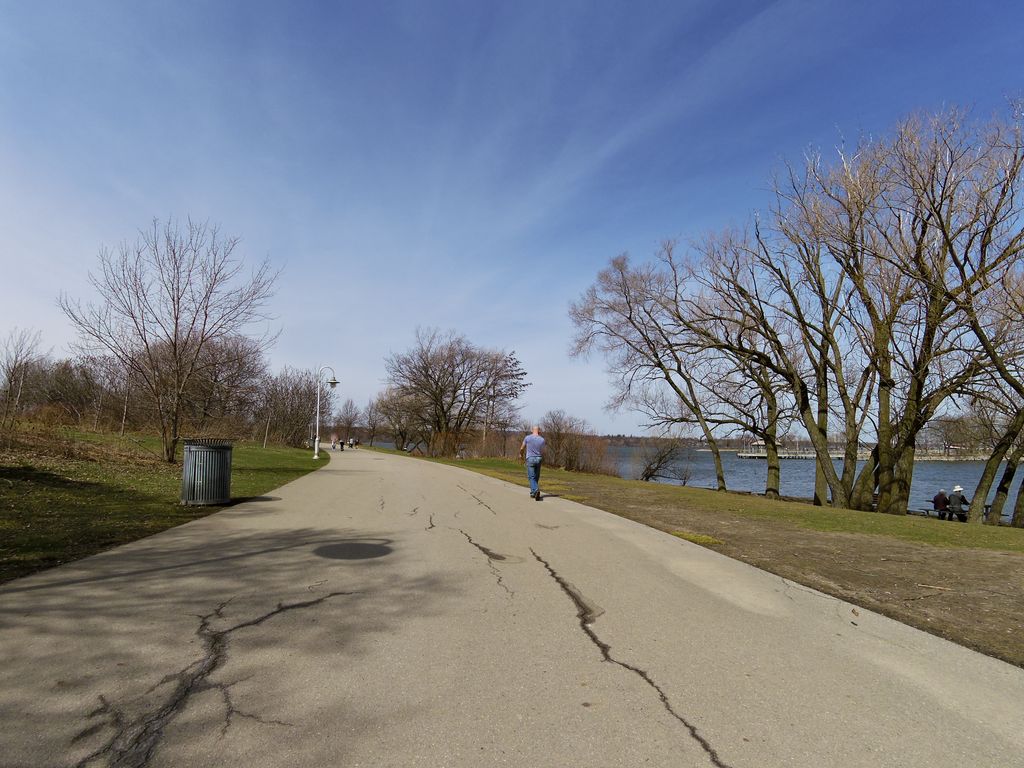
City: hamilton